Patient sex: F
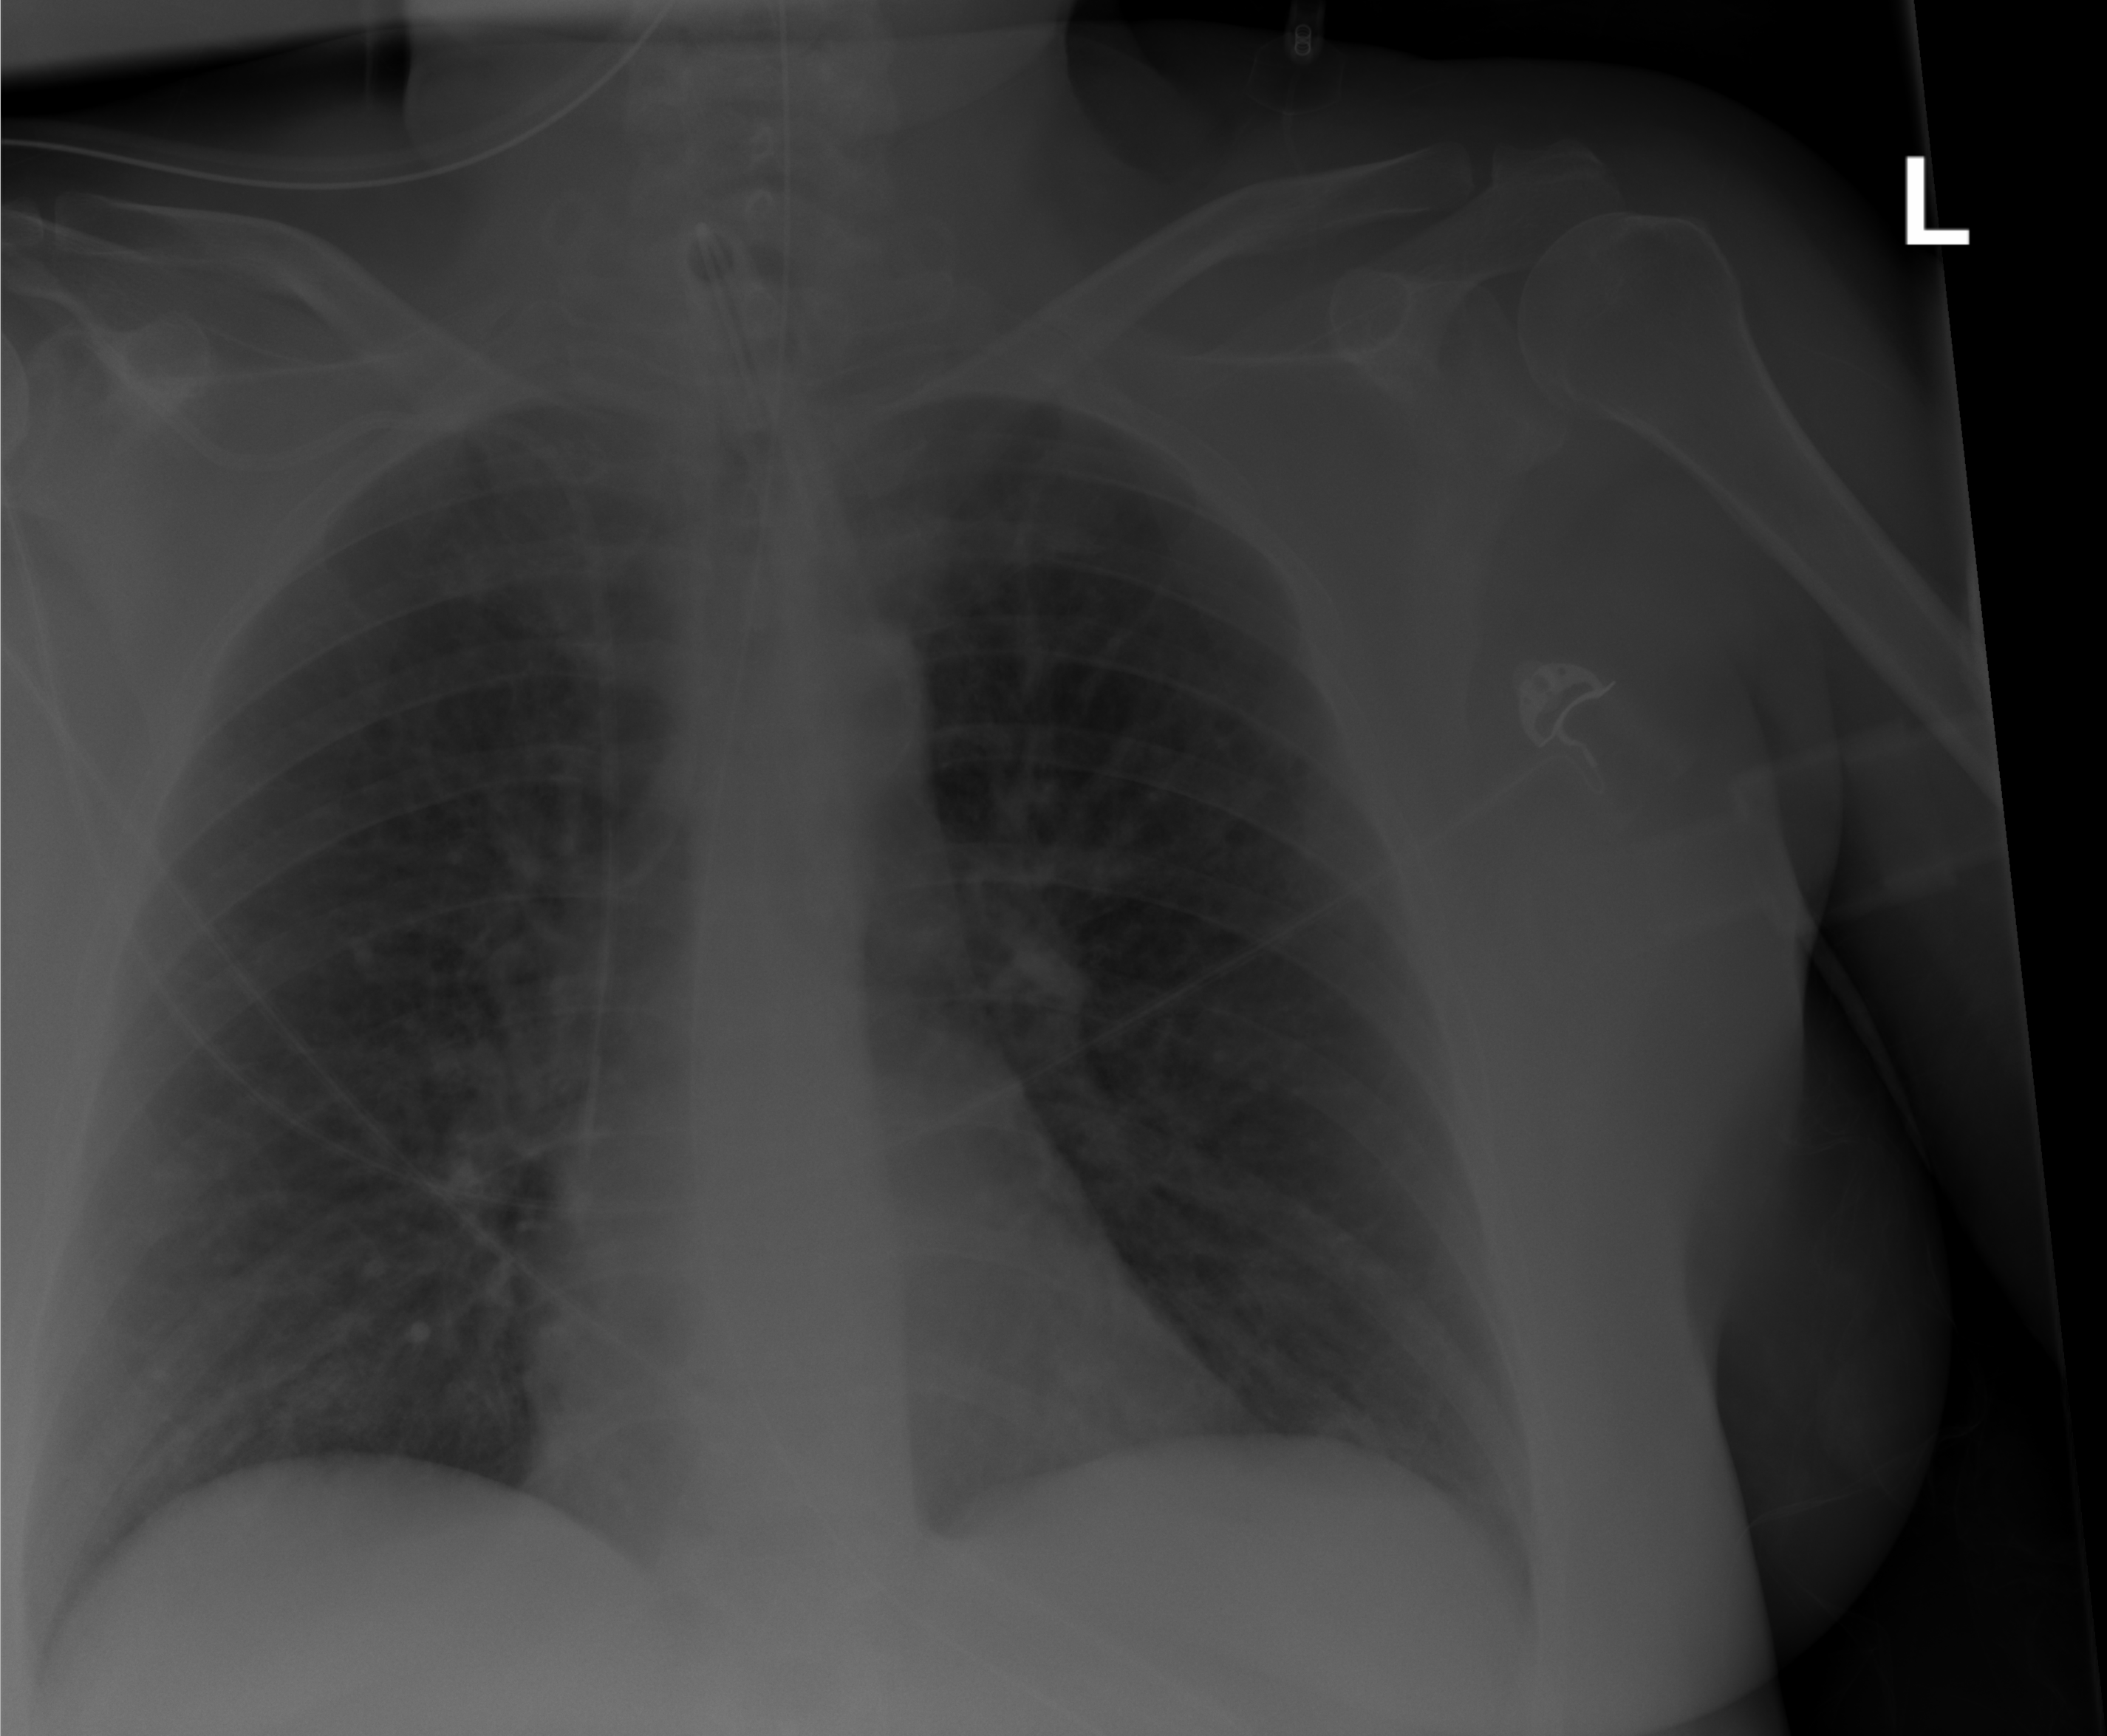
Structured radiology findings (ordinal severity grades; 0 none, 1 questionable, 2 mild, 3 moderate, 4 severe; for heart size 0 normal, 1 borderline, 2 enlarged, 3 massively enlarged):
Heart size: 0
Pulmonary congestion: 2
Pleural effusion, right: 0
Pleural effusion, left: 0
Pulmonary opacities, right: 0
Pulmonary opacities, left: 0
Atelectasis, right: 0
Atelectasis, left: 2